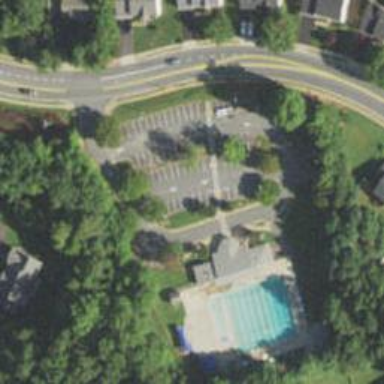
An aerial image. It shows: Parking space.